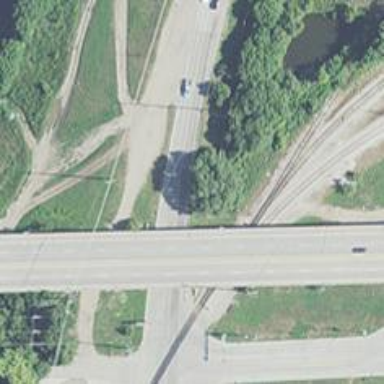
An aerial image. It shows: Footway on bridge.